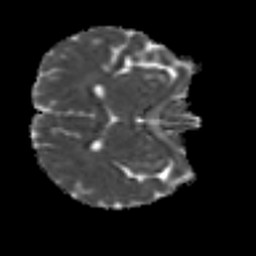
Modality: MD
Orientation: axial
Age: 37
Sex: female
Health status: ill
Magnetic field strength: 3 T
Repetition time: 8.4 s
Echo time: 0.0926 s